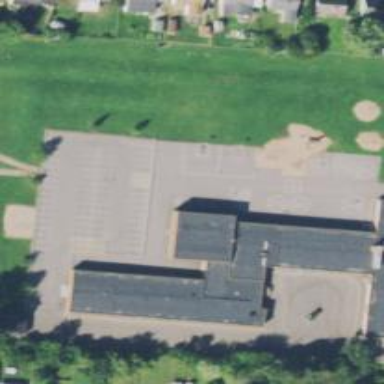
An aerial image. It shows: School building.